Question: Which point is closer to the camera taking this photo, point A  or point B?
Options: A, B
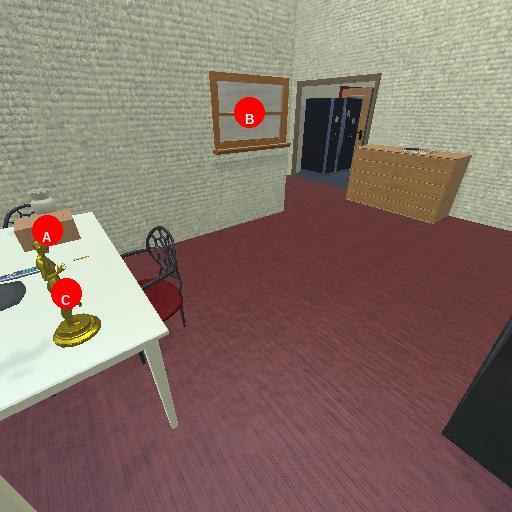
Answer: A